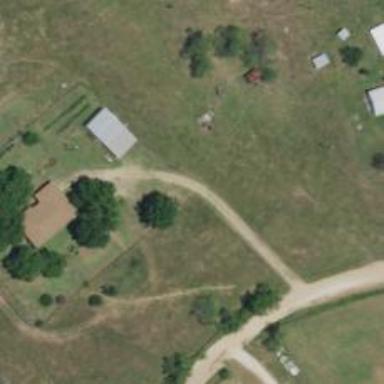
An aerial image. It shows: Driveway leading to service road.